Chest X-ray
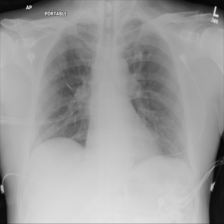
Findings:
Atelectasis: negative
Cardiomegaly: negative
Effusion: negative
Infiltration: negative
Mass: negative
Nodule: negative
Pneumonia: negative
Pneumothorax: negative
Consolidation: negative
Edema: negative
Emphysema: negative
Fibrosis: negative
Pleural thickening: negative
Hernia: negative